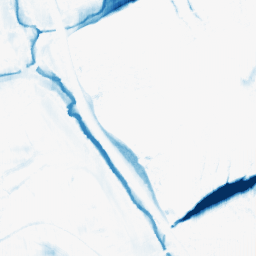
Category: morphological
Decomposition family: morphological_ellipse
Decomposition parameters: operation: closing
width: 30
height: 10
Upsampling method: fft_zeropad
Upsampling parameters: scale: 2
Upsampling scale: 2